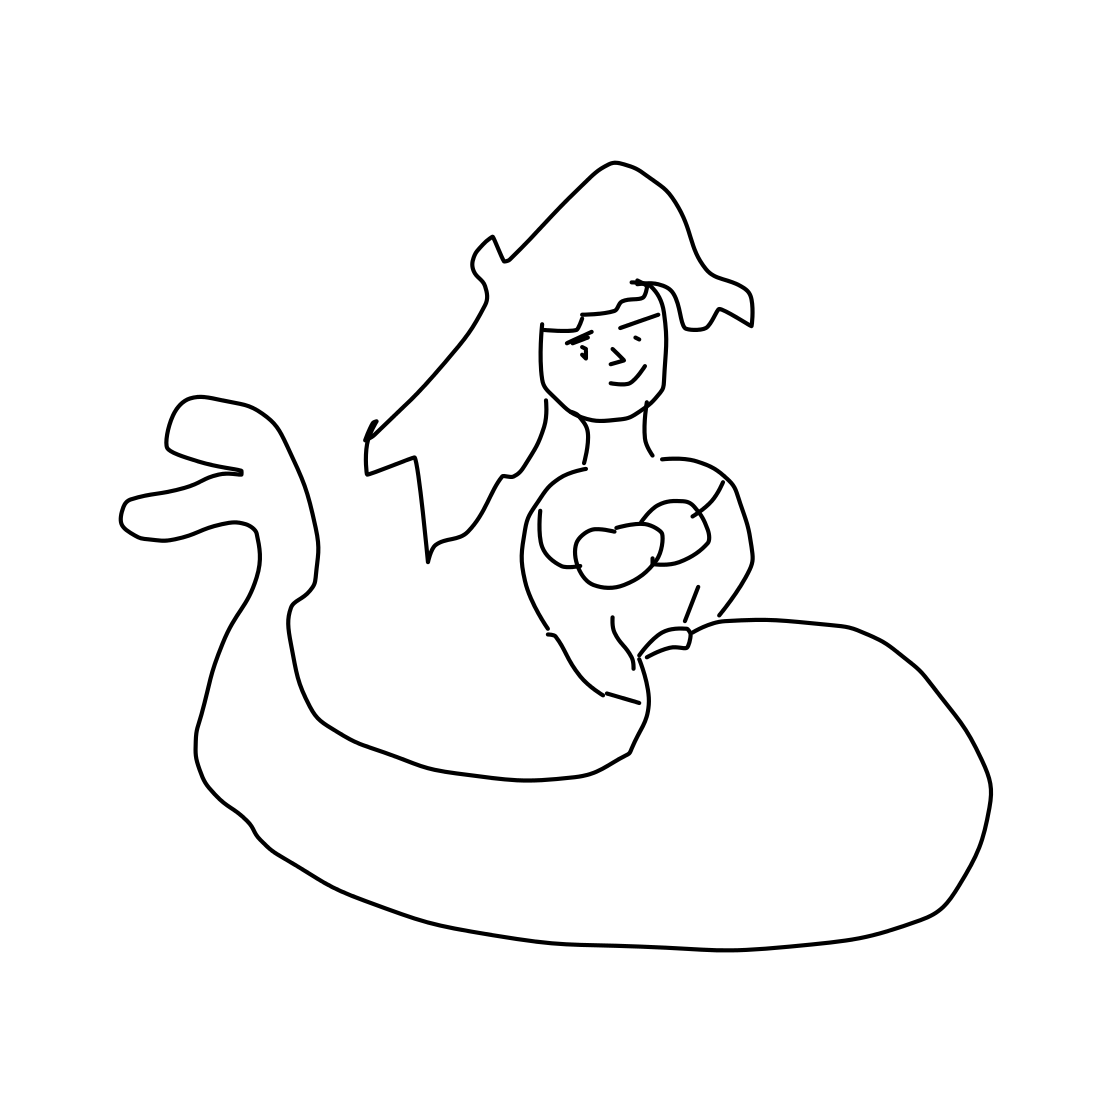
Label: mermaid